Question: I am trying to implement a code refactoring with .NET compiler platform (roslyn). However, for some reason I cannot make ObjectCreationExpression work with ArgumentList. Here is my method (whole code can be found <URL>:
'''
private aync Task<Document> AddGuardAsync(Document document, ParameterSyntax parameter, BaseMethodDeclarationSyntax methodDeclaration, CancellationToken cancellationToken)
{
BinaryExpressionSyntax binaryExpression = SyntaxFactory.BinaryExpression(SyntaxKind.EqualsExpression,
SyntaxFactory.IdentifierName(parameter.Identifier),
SyntaxFactory.LiteralExpression(SyntaxKind.NullLiteralExpression));
NameOfExpressionSyntax nameOfExp = SyntaxFactory.NameOfExpression(
"nameof",
SyntaxFactory.ParseTypeName(parameter.Identifier.Text));
SeparatedSyntaxList<ArgumentSyntax> argsList = new SeparatedSyntaxList<ArgumentSyntax>();
argsList.Add(SyntaxFactory.Argument(nameOfExp));
ObjectCreationExpressionSyntax objectCreationEx = SyntaxFactory.ObjectCreationExpression(
SyntaxFactory.ParseTypeName(nameof(ArgumentNullException)),
SyntaxFactory.ArgumentList(argsList),
null);
ThrowStatementSyntax throwStatement = SyntaxFactory.ThrowStatement(objectCreationEx);
IfStatementSyntax ifStatement = SyntaxFactory
.IfStatement(SyntaxFactory.Token(SyntaxKind.IfKeyword), SyntaxFactory.Token(SyntaxKind.OpenParenToken), binaryExpression, SyntaxFactory.Token(SyntaxKind.CloseParenToken), throwStatement, null)
.WithAdditionalAnnotations(Formatter.Annotation);
SyntaxNode root = await document.GetSyntaxRootAsync(cancellationToken);
SyntaxNode newRoot = root.InsertNodesBefore(methodDeclaration.Body.ChildNodes().First(), new[] { ifStatement });
return document.WithSyntaxRoot(newRoot);
}
'''
This bizarrely produces the following code fix suggestion without the 'nameof' argument (even without the curly braces):

What is it that I'm missing here?
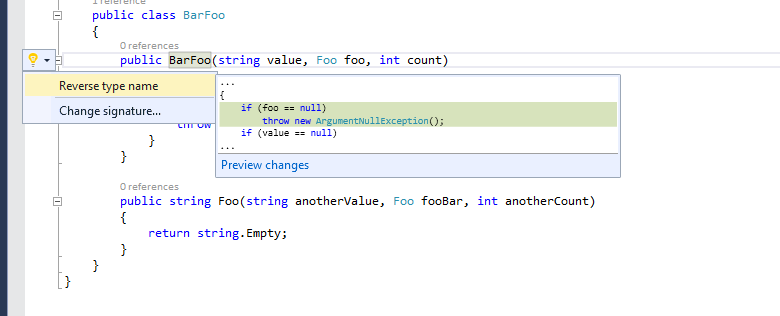
Answer: 'SeparatedSyntaxList<T>' is immutable.
Calling '.Add()' returns a new list with your token added.
You're ignoring that new list, so your token never appears anywhere.
You want
'''
argsList = argsList.Add(SyntaxFactory.Argument(nameOfExp));
'''